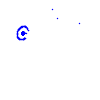
Particle: electron